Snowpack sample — Loveland Pass, Silver Plume, Colorado, USA (2/11/26, 12:00 PM MST)
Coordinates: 39.663, -105.886
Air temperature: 35 °F
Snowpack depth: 82 cm
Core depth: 40 cm
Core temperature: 23 °F
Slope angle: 13°, slope face: 12°
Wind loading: high
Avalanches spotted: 1
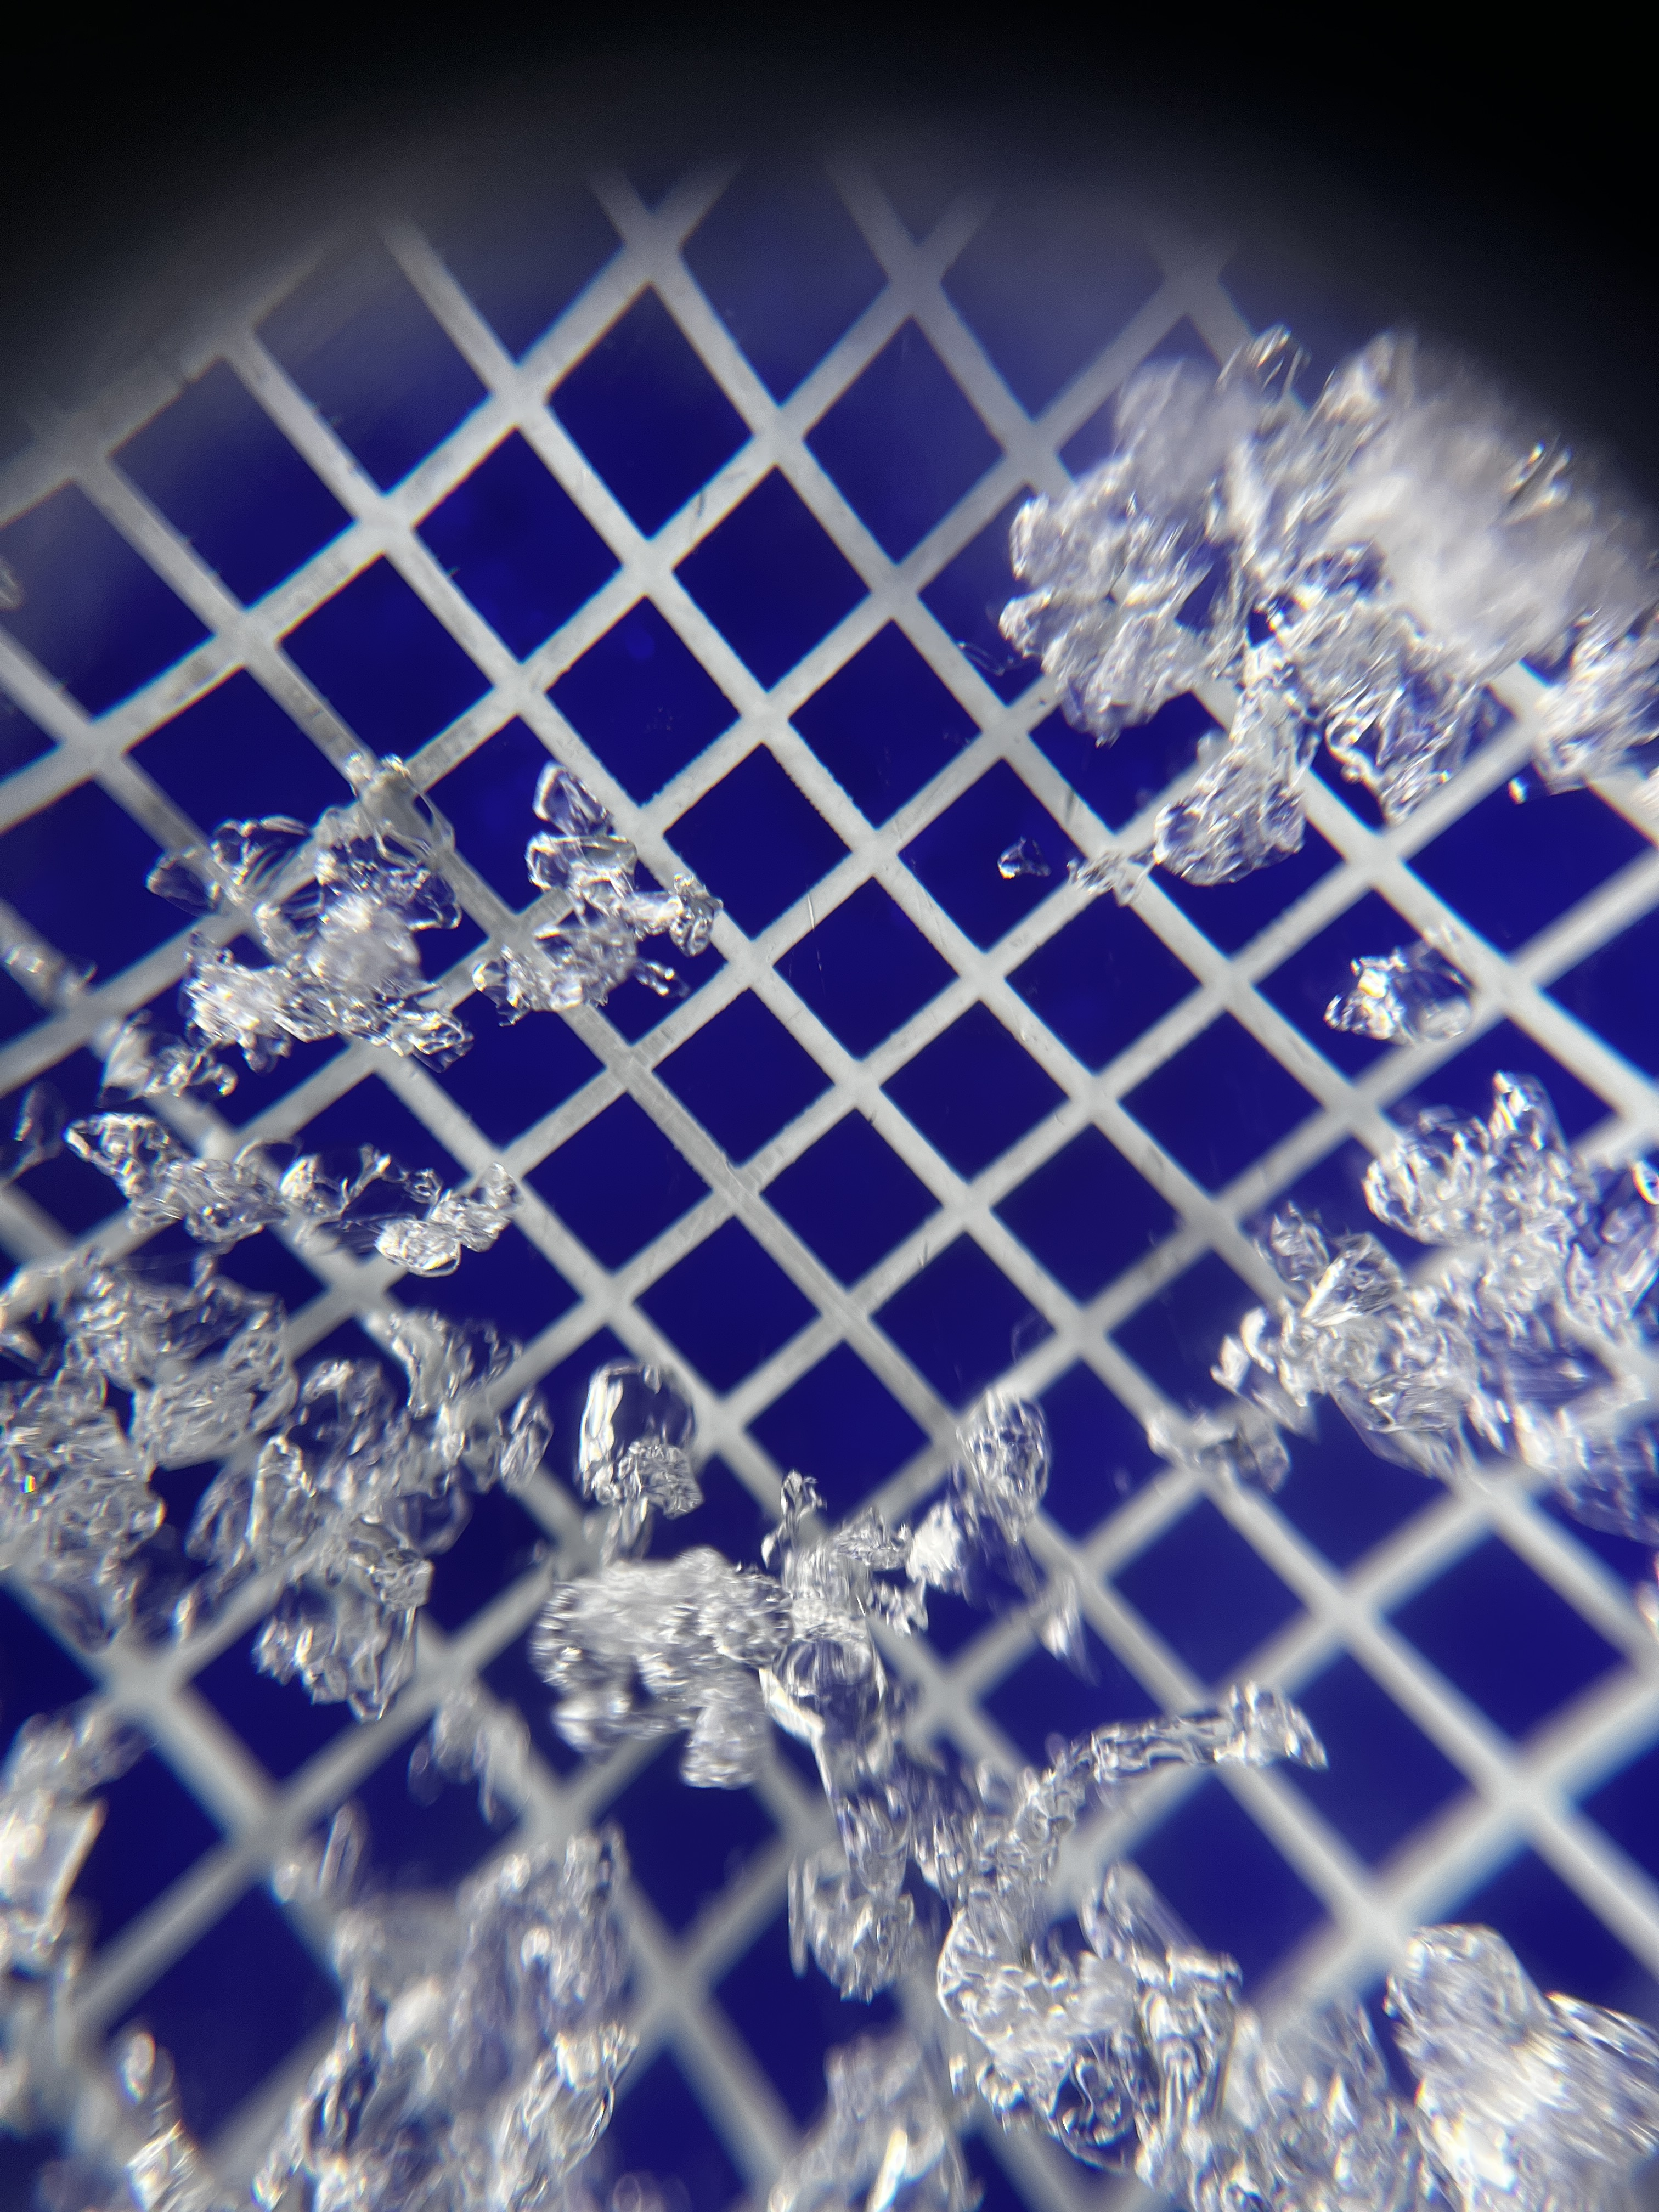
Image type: magnified_profile
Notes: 1 small avalanche spotted on the north side of the bowl, lots of wind loading